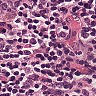
Metastatic tissue present: no